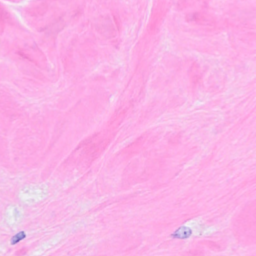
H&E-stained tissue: Breast